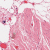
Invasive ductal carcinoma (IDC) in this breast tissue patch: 0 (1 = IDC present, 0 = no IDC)